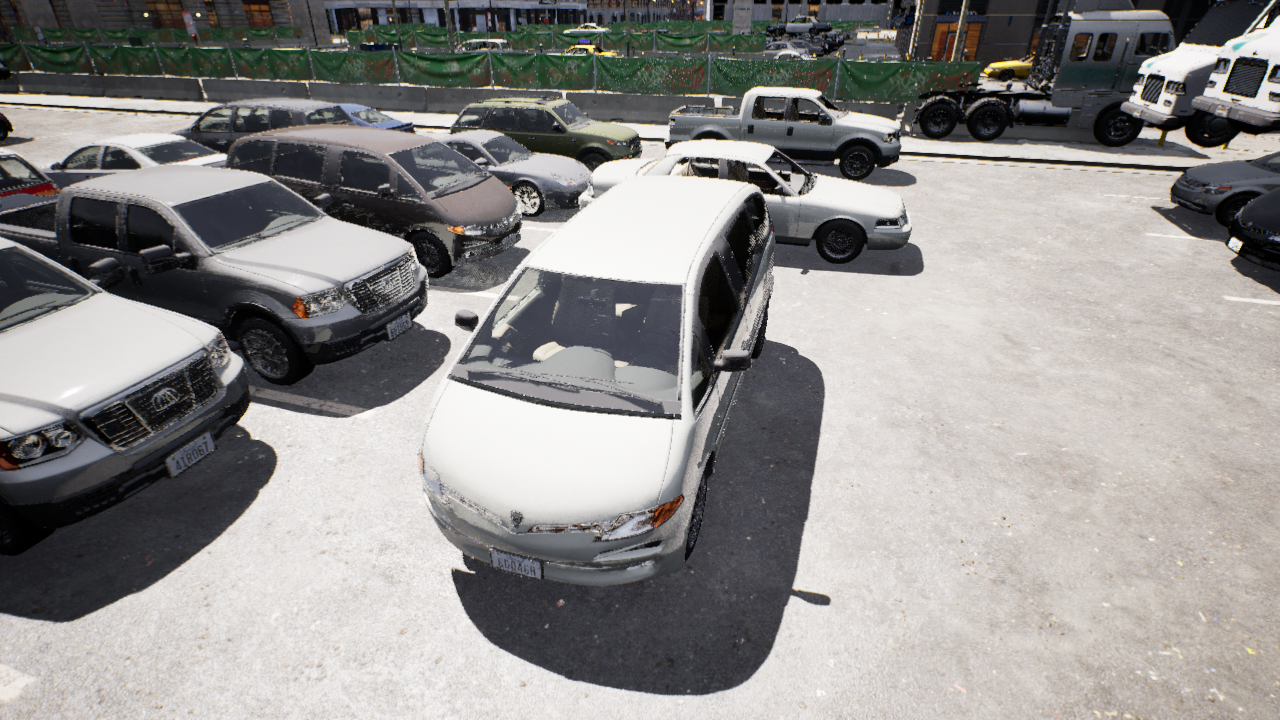
Venue: arterial
Lighting: clear day
Vehicle rig: minivan